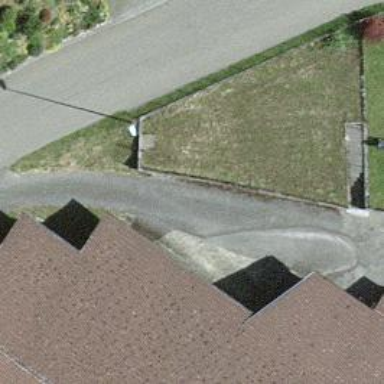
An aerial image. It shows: Paved driveway serving as service road.